Field crop: maize
Growth stage: 2
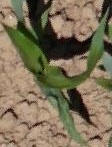
Species: maize